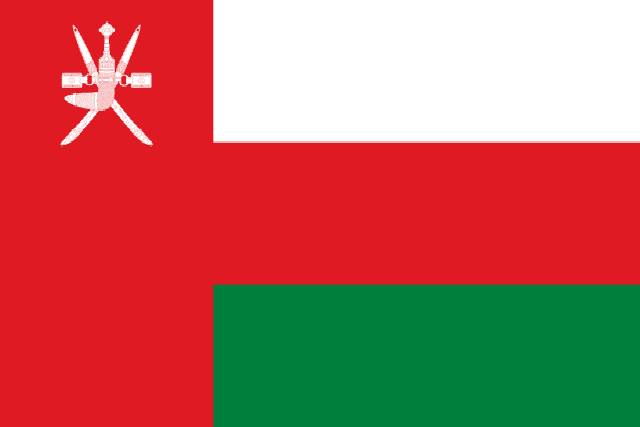
Country: Oman
Country code: om